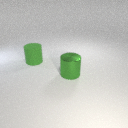
large green rubber cylinder to the left of large green metal cylinder